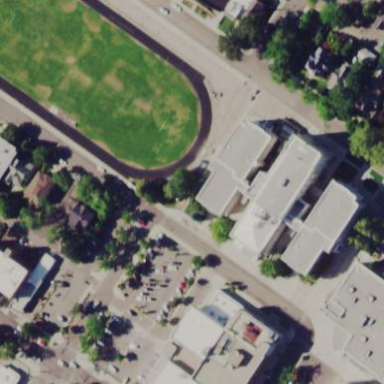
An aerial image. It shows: School building.